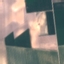
Land use / land cover: AnnualCrop